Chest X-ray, PA view. Patient: 45 years old, sex F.
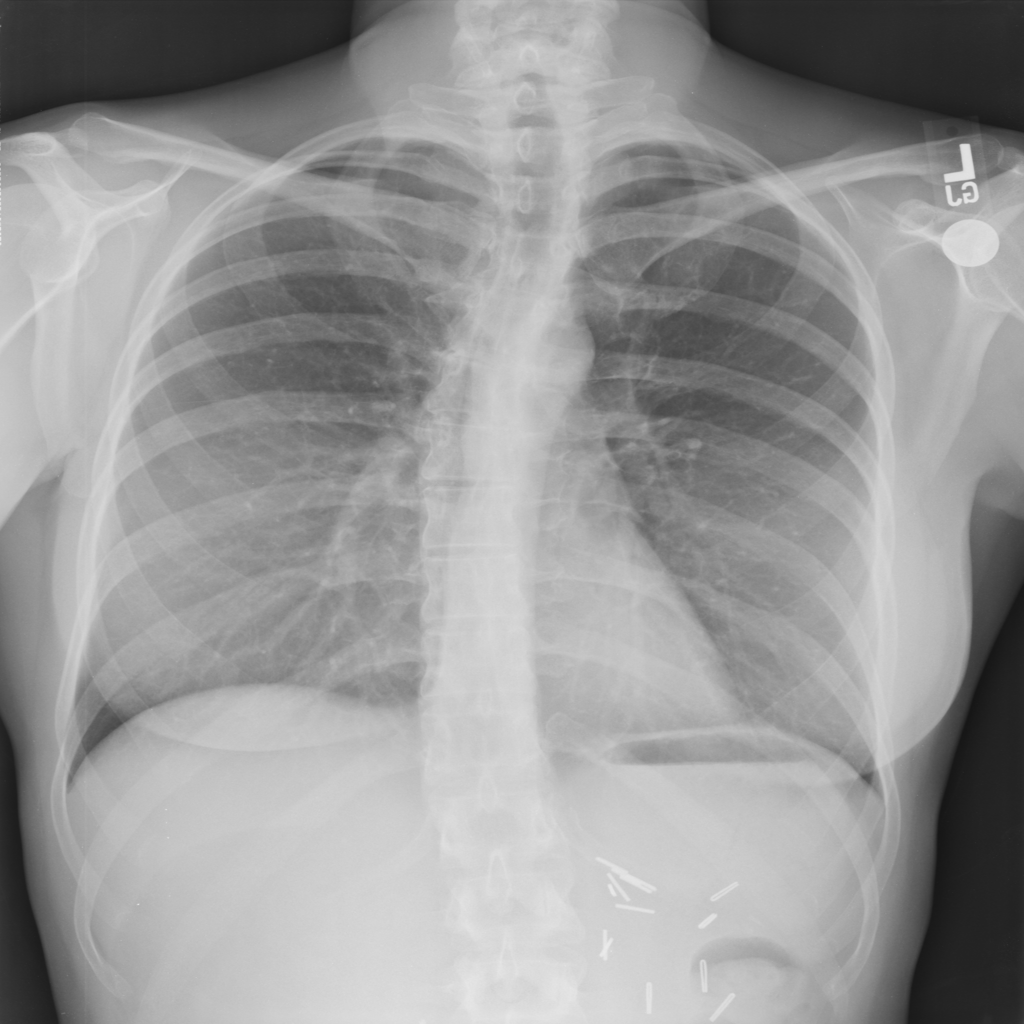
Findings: No Finding